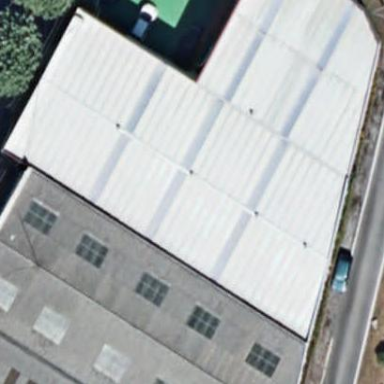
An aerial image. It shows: Warehouse building.